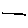
Label: line